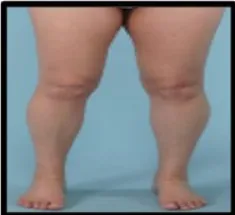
Rash on the back, legs, and abdomen after steroid treatment.
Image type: medical_photograph (skin_photograph)